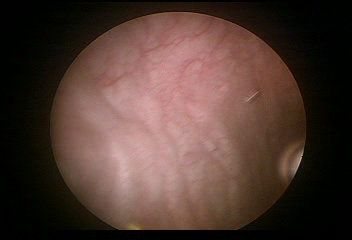
Modality: WLC
Class: Normal mucosa
Bladder cancer association: No